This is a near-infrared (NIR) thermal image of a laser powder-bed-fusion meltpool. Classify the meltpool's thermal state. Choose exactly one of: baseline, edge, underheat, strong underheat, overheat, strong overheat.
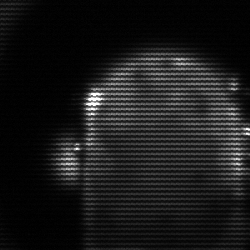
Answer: baseline